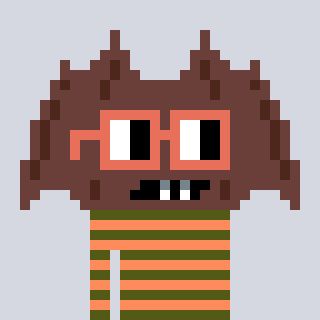
a pixel art character with square orange glasses, a bat-shaped head and a peachy-colored body on a cool background